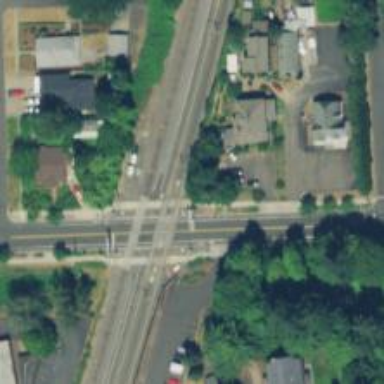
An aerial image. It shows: Railway crossing.